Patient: sex M, age 52
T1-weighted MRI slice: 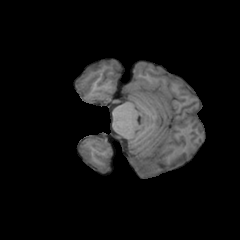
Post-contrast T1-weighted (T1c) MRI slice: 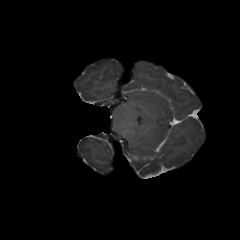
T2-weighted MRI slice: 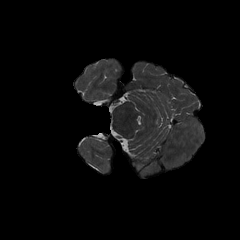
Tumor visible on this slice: yes
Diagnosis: Glioblastoma, IDH-wildtype
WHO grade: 4